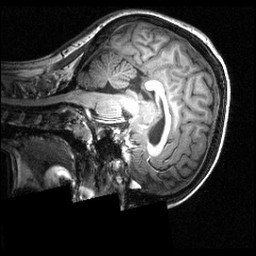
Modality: T1w
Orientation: sagittal
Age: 16
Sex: female
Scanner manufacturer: siemens
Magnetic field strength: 3.951 T
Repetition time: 1.5 s
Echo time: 0.00335 s